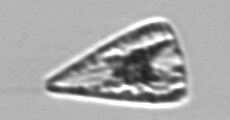
Label: Licmophora